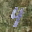
Label: 4